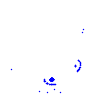
Particle: pion